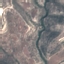
Land use / land cover class: HerbaceousVegetation